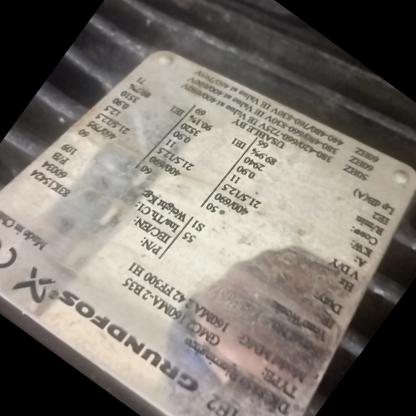
Klasa: tabliczka-znamionowa